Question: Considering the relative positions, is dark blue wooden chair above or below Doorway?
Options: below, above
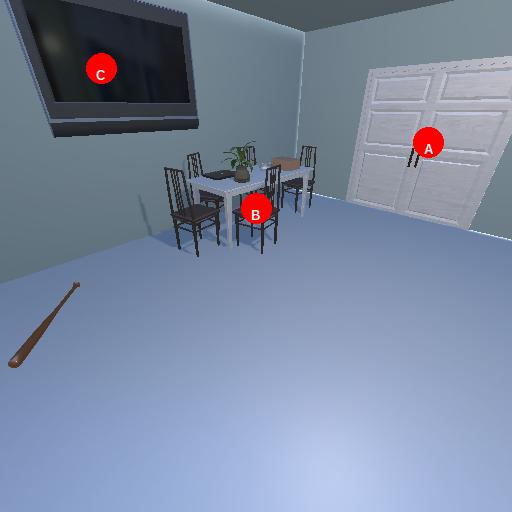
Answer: below